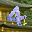
Label: 4